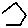
Label: hexagon